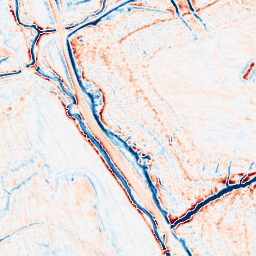
Category: edge_preserving
Decomposition family: anisotropic_diffusion
Decomposition parameters: iterations: 20
kappa: 100
gamma: 0.15
Upsampling method: sinc_hamming
Upsampling parameters: scale: 2
kernel_size: 4
Upsampling scale: 2